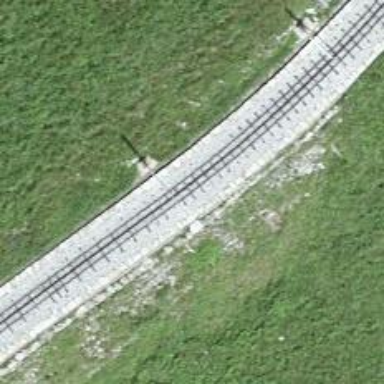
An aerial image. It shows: Narrow-gauge railway with electrified contact line.